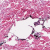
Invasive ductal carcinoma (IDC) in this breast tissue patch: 0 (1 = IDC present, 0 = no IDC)